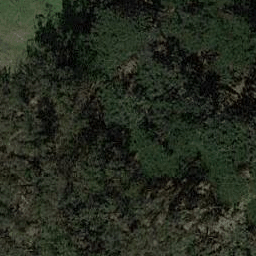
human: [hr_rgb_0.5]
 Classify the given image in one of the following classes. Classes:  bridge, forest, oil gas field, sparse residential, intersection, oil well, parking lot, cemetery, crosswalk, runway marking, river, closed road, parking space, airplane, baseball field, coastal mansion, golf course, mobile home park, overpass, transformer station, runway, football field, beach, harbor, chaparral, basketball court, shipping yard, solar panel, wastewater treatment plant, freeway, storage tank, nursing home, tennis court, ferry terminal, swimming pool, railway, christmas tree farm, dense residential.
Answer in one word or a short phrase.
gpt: forest